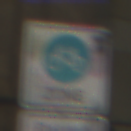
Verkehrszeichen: BeginnFahrradzone
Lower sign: BesondereFahrzeugeUndTransportgueter11
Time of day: MorningAfternoon
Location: Outdoor (Urban)
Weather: PartlyCloudy
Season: NotSpecified
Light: Natural